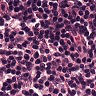
Metastatic tissue present: no